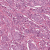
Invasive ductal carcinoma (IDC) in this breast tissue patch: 1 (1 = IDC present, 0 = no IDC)